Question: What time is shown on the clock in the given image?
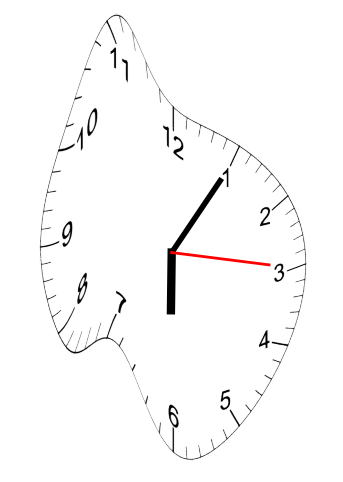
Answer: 06:05:15